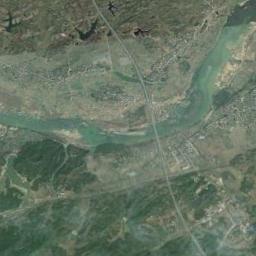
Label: river